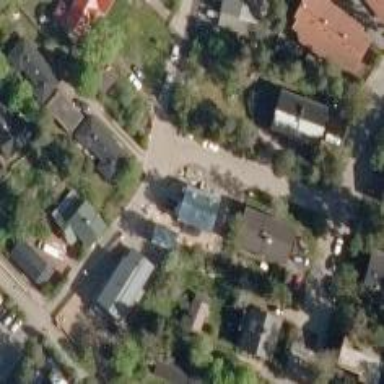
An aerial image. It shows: Asphalt road in living street.